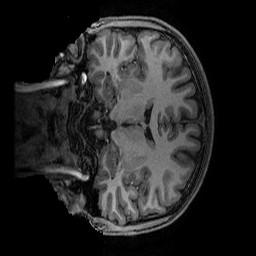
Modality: T1w
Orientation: coronal
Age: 15
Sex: male
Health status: ill
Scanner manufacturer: ge
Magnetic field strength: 3 T
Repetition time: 0.007664 s
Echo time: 0.00342 s